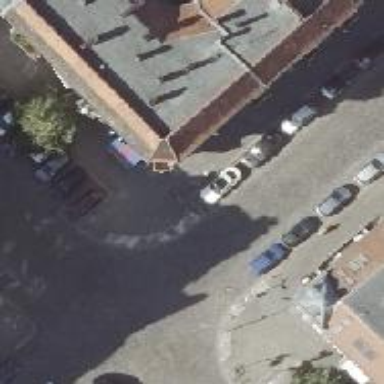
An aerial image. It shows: Pub.